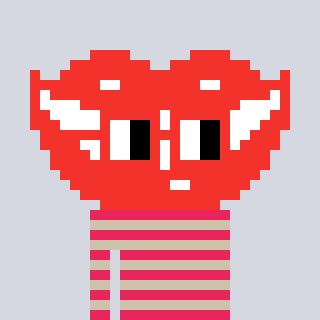
a pixel art character with square red glasses, a smile-shaped head and a bege-colored body on a cool background